Interaction volume radius: 10 \u00c5
Interaction volume height: 30 \u00c5
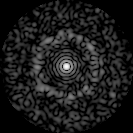
Disorder parameter: 0.8366